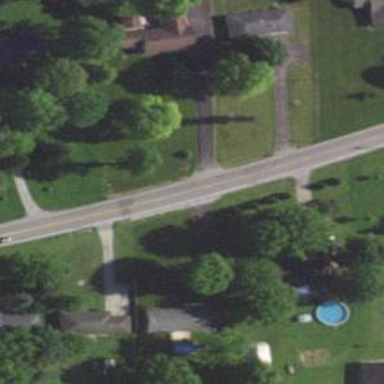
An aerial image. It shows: Secondary road.